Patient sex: M
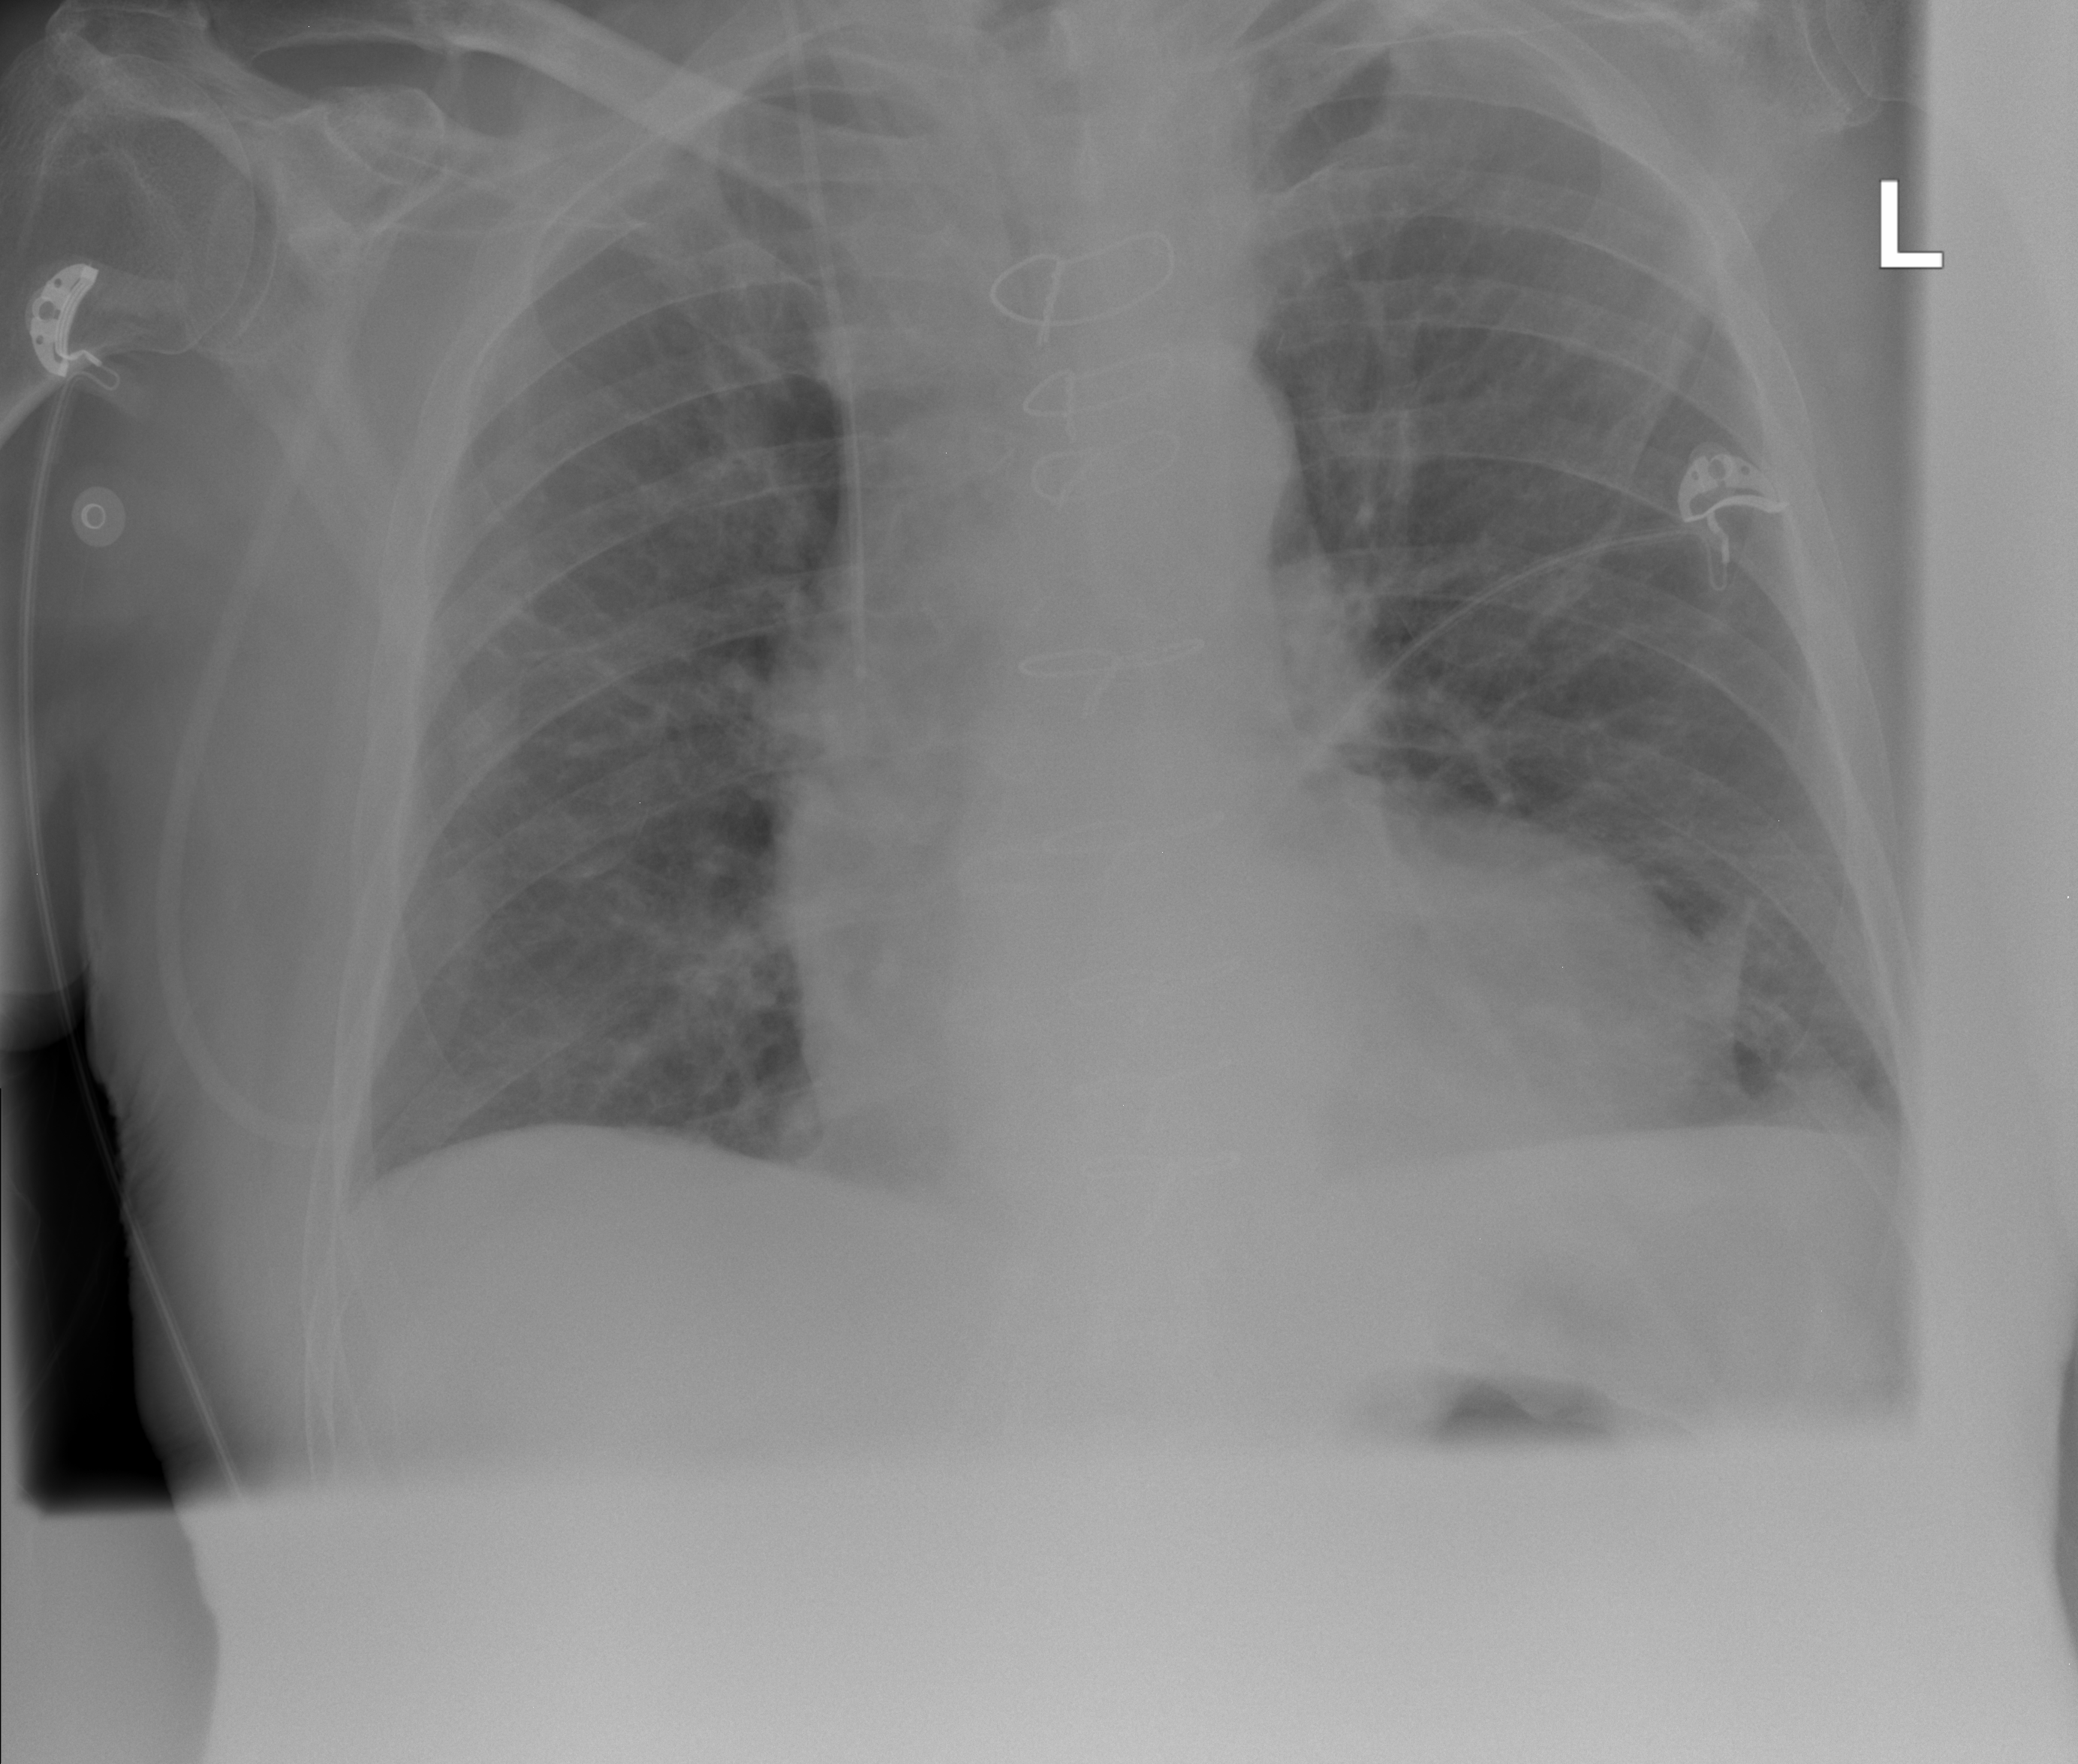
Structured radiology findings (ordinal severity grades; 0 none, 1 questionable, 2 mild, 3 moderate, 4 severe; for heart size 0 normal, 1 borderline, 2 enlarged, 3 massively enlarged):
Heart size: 2
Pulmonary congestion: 0
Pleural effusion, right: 0
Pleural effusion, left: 0
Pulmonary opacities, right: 2
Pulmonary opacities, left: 0
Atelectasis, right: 0
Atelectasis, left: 0